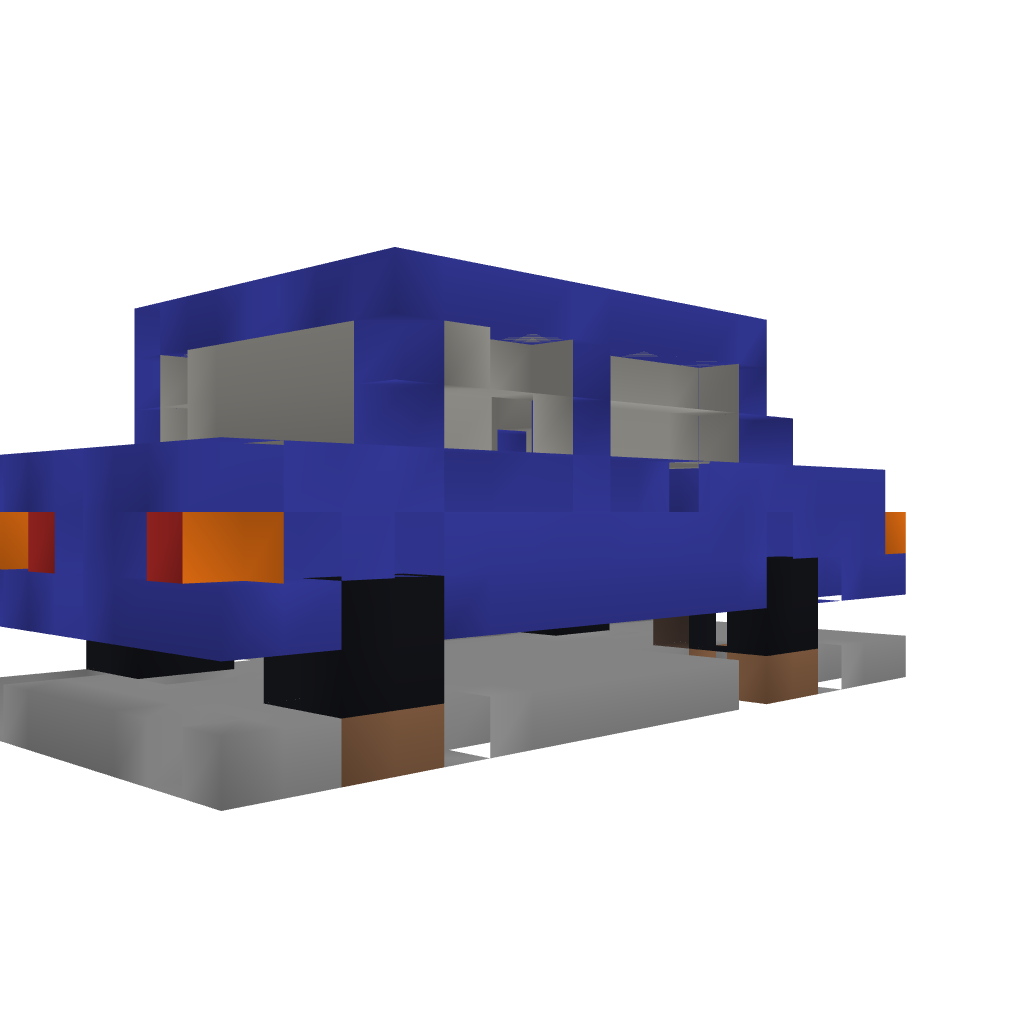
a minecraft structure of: Car House